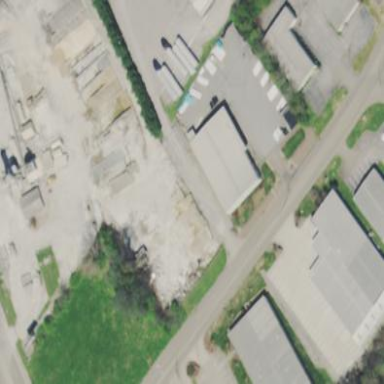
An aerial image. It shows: Industrial area used for distribution.